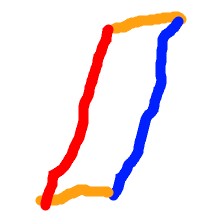
Shape: parallelogram